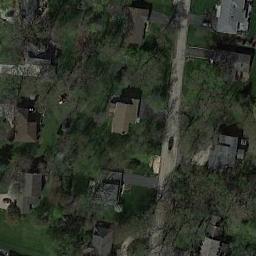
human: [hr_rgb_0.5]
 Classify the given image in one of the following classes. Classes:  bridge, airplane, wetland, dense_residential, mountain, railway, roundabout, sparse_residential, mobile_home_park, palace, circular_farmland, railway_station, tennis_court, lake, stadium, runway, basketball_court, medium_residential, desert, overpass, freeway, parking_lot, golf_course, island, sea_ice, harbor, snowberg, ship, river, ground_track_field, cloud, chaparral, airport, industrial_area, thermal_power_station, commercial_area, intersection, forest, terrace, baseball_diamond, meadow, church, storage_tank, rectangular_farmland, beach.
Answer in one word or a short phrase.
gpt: medium_residential